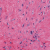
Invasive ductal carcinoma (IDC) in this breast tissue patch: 0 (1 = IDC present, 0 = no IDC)